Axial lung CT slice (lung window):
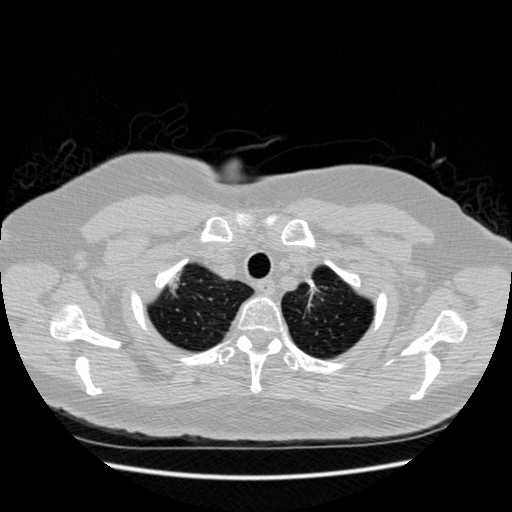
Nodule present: no